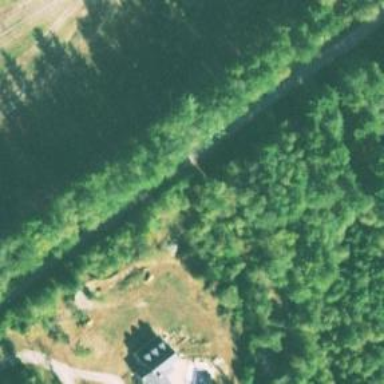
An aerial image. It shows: Residential road.